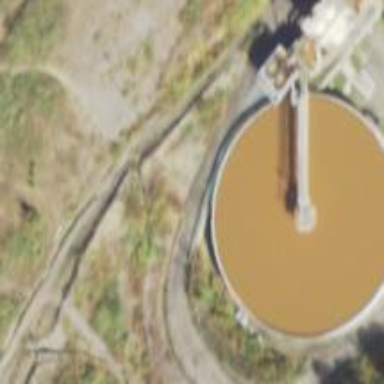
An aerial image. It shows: Storage tank building.